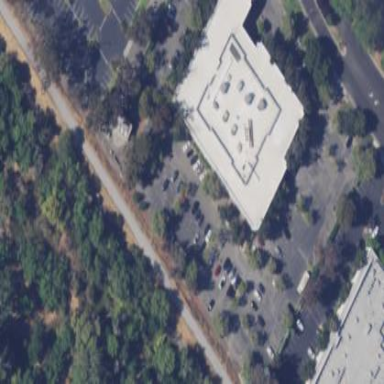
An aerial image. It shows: Commercial building.